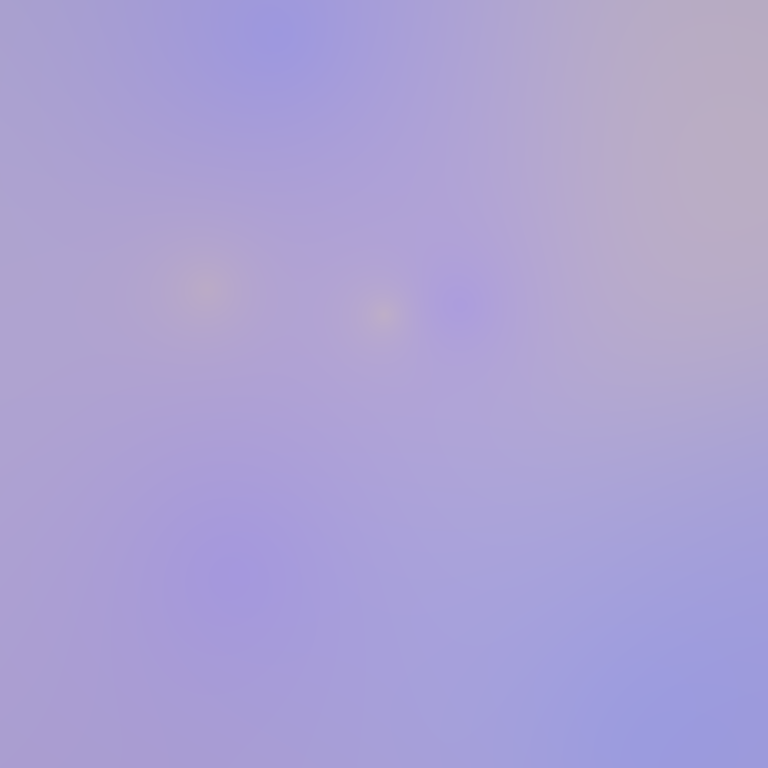
Abstract light effect, smooth gradient from soft lavender to pale pink, serene atmosphere, diffuse glow, no room, no furniture, no objects.